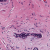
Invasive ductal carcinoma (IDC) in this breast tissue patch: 0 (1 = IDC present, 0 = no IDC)